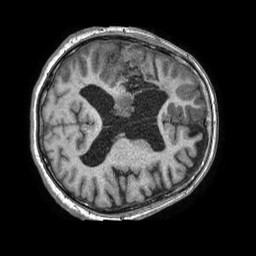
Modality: T1w
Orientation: axial
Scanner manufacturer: philips
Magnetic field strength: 1.5 T
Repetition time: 0.007522 s
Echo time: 0.003413 s